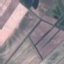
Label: AnnualCrop